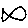
Label: fish